Question: I am trying to add an orange circle with a number (my number will change depending on certain circumstances) inside it in my WKInterfaceGroup like the image below.

However, it appears you can't change WKInterfaceLabel background color. The only solution I can think of is to add an image behind the label. So how can I achieve this (if it is possible)? Is there another way to make this work?
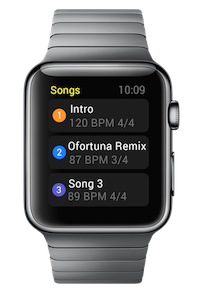
Answer: The easiest way to do this is to:
1. Put the Label into a Group.
2. Center Align and Position the layout of the Label
3. Set the Group to a Fixed Width and Height.
4. Set the Corner Radius of the Group equal to 1/2 the Width (height should be the same)
5. Set the Group to Background Color to the color you want.